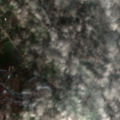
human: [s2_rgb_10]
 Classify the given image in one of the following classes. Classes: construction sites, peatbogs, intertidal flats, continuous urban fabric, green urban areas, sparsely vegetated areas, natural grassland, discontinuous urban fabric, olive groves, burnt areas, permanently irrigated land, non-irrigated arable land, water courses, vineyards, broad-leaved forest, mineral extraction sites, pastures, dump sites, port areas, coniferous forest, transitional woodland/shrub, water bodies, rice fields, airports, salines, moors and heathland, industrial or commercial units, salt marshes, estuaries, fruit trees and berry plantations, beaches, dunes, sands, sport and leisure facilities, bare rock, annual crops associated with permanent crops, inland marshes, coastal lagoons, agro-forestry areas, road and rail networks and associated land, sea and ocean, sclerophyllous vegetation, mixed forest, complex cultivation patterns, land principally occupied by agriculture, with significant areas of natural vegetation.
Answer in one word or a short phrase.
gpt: discontinuous urban fabric, non-irrigated arable land, land principally occupied by agriculture, with significant areas of natural vegetation, broad-leaved forest, transitional woodland/shrub